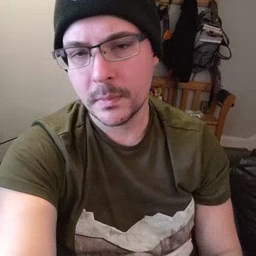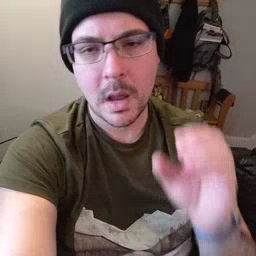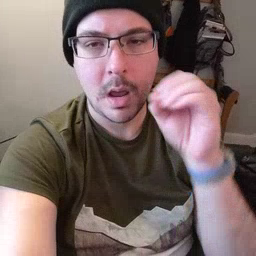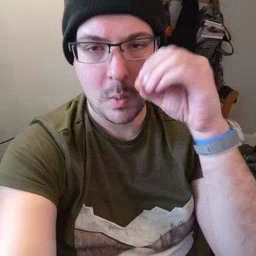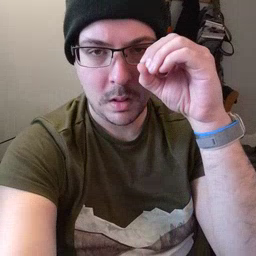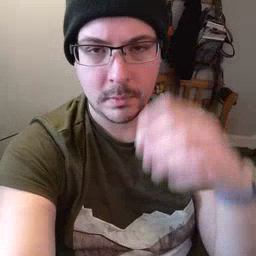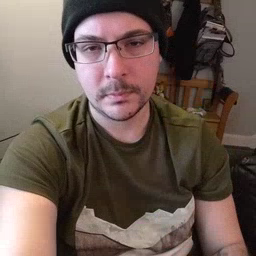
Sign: owl